Interaction volume radius: 5 \u00c5
Interaction volume height: 35 \u00c5
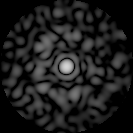
Disorder parameter: 0.8313